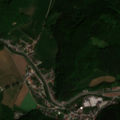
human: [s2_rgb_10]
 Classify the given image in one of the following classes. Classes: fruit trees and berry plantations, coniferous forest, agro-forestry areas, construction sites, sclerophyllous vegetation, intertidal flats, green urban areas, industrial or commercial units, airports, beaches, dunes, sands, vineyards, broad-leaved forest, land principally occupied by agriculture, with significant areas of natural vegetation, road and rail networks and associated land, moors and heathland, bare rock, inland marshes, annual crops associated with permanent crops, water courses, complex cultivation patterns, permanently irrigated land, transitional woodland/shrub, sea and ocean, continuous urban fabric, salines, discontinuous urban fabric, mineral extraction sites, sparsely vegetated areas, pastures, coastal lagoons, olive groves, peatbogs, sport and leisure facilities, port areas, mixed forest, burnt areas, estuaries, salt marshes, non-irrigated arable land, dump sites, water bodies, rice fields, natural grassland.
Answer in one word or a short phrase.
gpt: discontinuous urban fabric, complex cultivation patterns, broad-leaved forest, coniferous forest, mixed forest